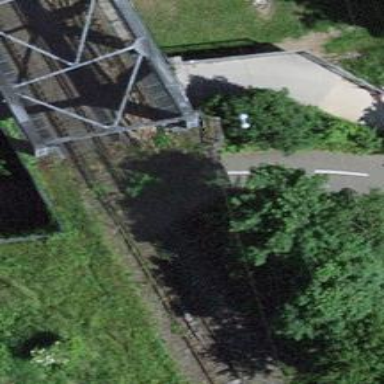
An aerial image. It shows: Disused railway.